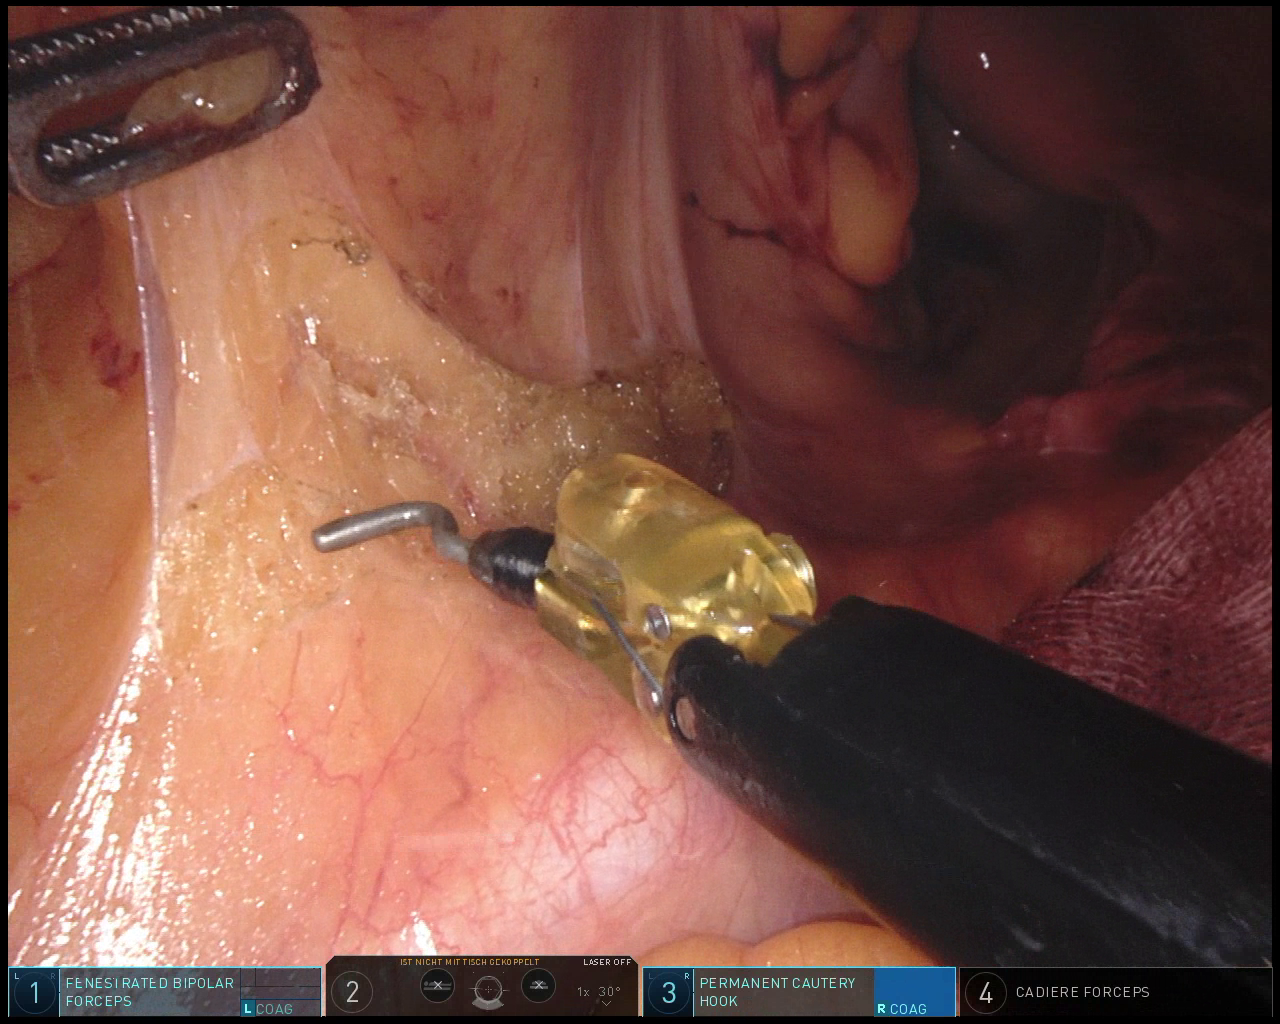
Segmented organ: ureter
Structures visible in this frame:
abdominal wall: no
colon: yes
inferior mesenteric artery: no
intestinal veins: no
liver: no
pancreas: no
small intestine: no
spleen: no
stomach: no
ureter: yes
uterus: yes
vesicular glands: no